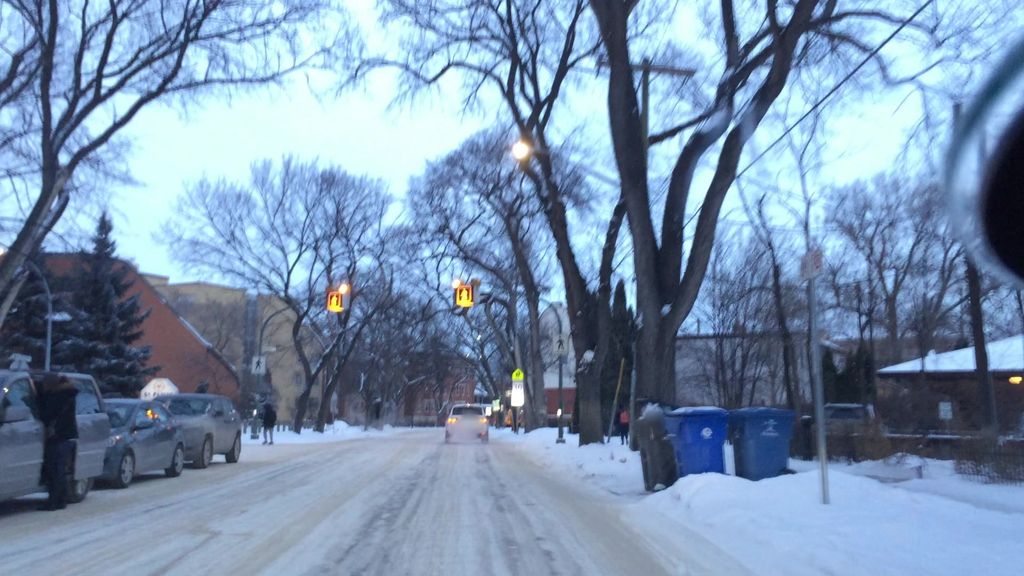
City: winnipeg